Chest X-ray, PA view. Patient: 56 years old, sex F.
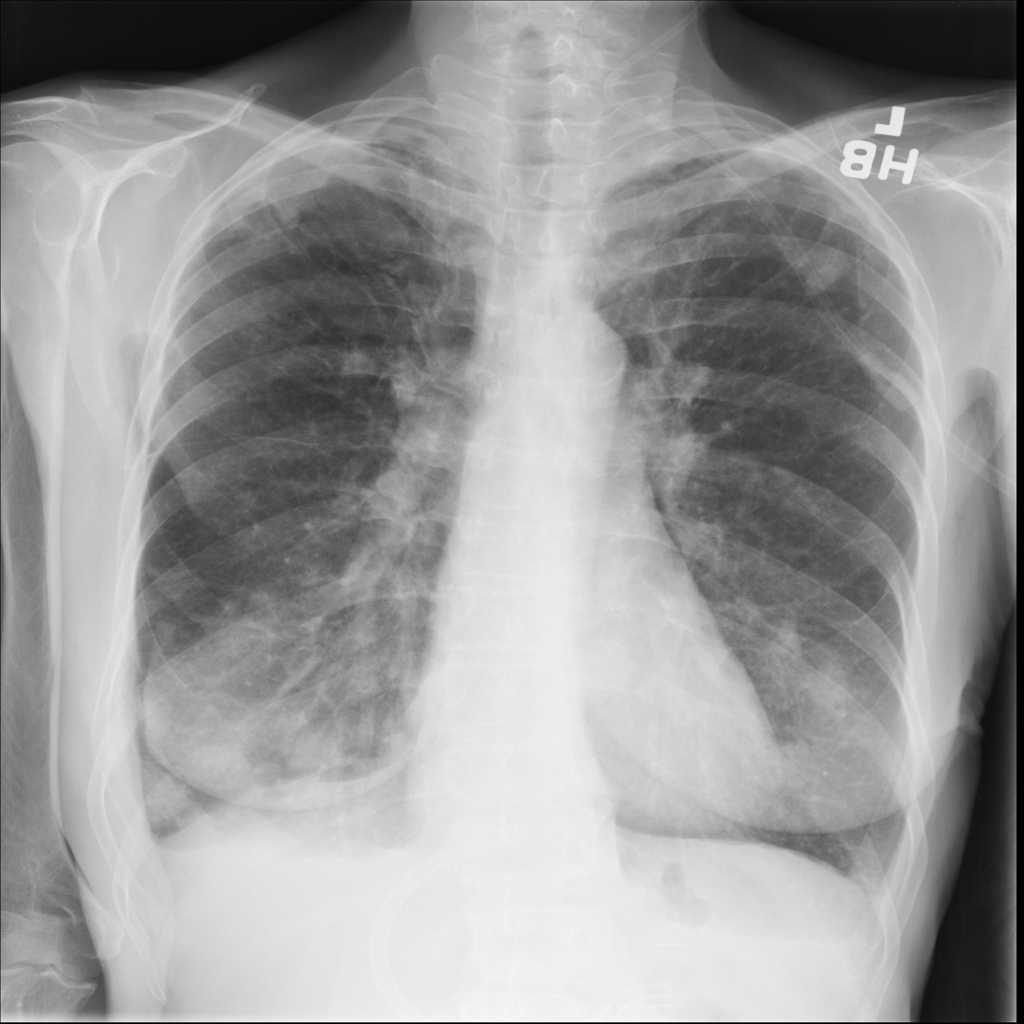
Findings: Effusion, Fibrosis, Mass